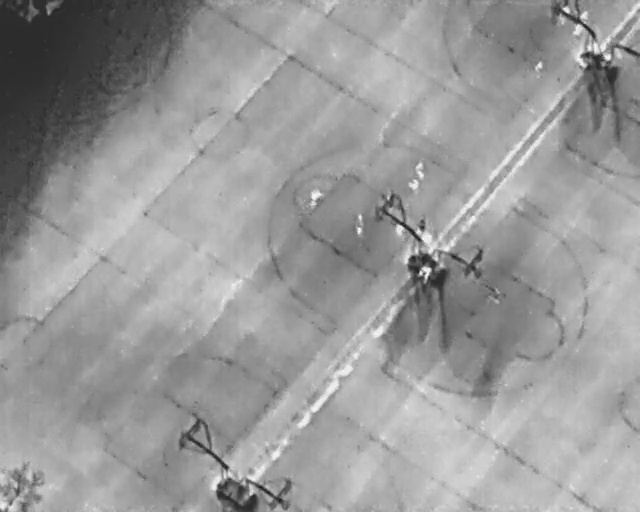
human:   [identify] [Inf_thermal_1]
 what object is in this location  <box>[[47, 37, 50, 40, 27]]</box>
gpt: <ref>1 large person at the center</ref>